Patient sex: F
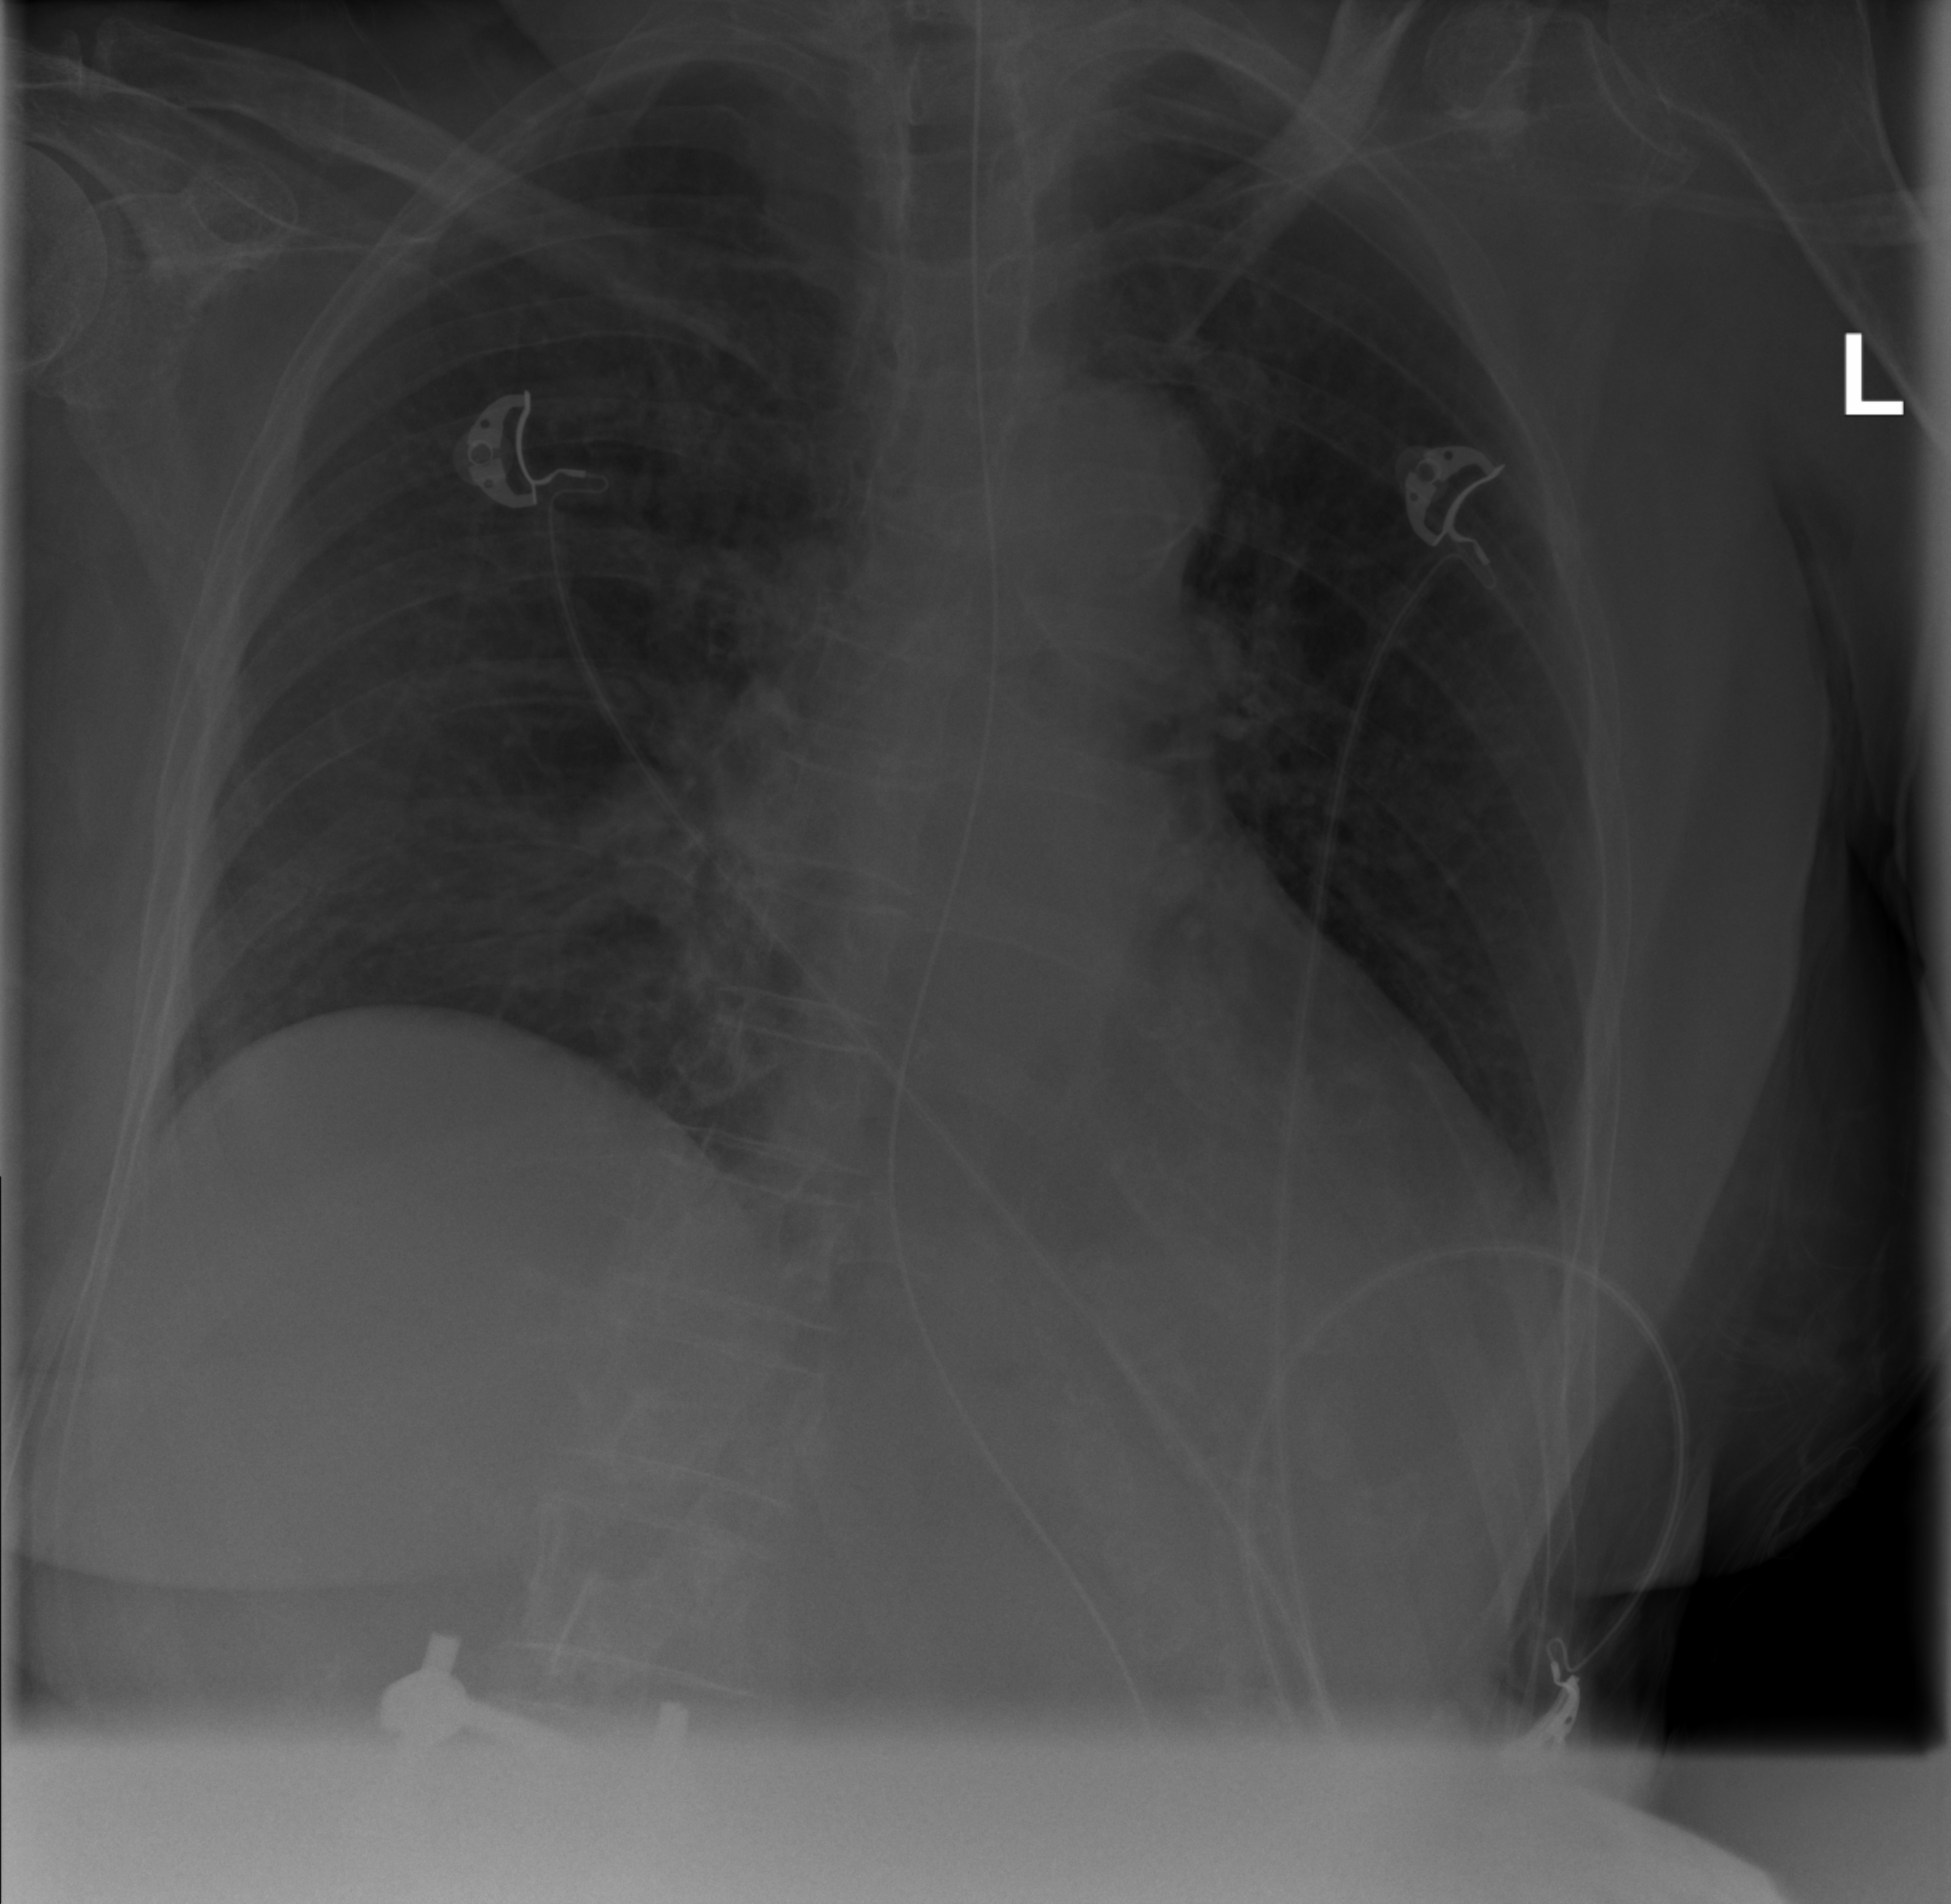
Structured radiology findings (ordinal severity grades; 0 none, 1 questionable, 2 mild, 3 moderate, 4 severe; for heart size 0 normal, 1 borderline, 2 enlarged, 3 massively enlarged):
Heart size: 2
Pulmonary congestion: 0
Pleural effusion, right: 0
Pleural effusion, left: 0
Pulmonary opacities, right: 1
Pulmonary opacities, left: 0
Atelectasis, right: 2
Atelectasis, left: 0